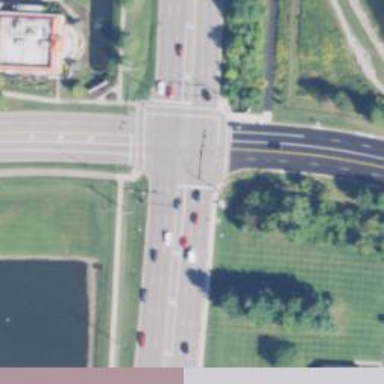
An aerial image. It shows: Marked road crossing.